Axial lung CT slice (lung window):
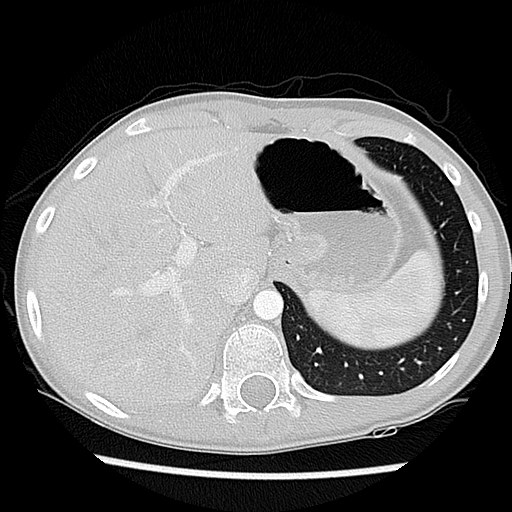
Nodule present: no